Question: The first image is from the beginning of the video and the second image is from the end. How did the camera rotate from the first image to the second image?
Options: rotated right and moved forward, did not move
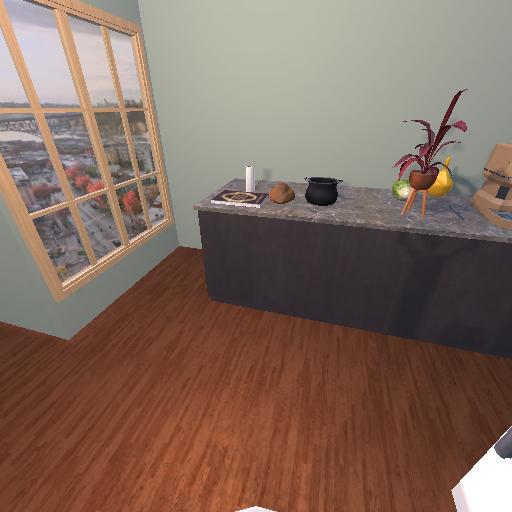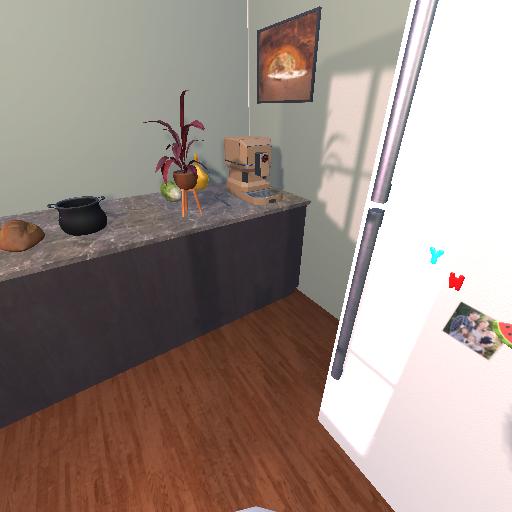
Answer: rotated right and moved forward